Question: im trying to complete this function, it seems to be working great except for 1 small problem - it seems to position the image too far to the left and then fills the rest of the space with black.
what i'm trying to do is get this function to resize the image to the specified $thumb_w, and if the height ends up being bigger than then $thumb_h after being resized, it just crops out the bottom.
heres my function code:
'''
function resize_upload ($tmp, $thumb_w, $thumb_h, $img_name, $img_ext, $img_path)
{
if ($img_ext == 'jpg' || $img_ext == 'jpeg' || $img_ext == 'png' || $img_ext == 'gif')
{
if ($img_ext == 'jpg' || $img_ext == 'jpeg')
$source_img = imagecreatefromjpeg($tmp);
else if ($img_ext=='png')
$source_img = imagecreatefrompng($tmp);
else
$source_img = imagecreatefromgif($tmp);
$orig_w = imagesx($source_img);
$orig_h = imagesy($source_img);
$w_ratio = ($thumb_w / $orig_w);
$h_ratio = ($thumb_h / $orig_h);
if ($orig_w > $orig_h )
{
$crop_w = round($orig_w * $h_ratio);
$crop_h = $thumb_h;
$src_x = ceil( ( $orig_w - $thumb_w ) / 2 );
$src_y = 0;
}
elseif ($orig_w < $orig_h )
{
$crop_h = round($orig_h * $w_ratio);
$crop_w = $thumb_w;
$src_x = 0;
$src_y = ceil( ( $orig_h - $thumb_h ) / 2 );
}
else
{
$crop_w = $thumb_w;
$crop_h = $thumb_h;
$src_x = 0;
$src_y = 0;
}
$thumb_img = imagecreatetruecolor($thumb_w,$thumb_h);
imagecopyresampled($thumb_img, $source_img, 0 , 0 , $src_x, $src_y, $crop_w, $crop_h, $orig_w, $orig_h);
imagejpeg($thumb_img, $img_path.'/'.$img_name.'.'.$img_ext, 100);
imagedestroy($thumb_img);
imagedestroy($source_img);
}
}
'''
heres how i call the function:
'''
resize_upload ($_FILES['image_main']['tmp_name'], 556, 346, $img_name, $img_ext, '../wp-content/themes/my-theme/images/projects');
'''
heres what the image ends up looking like after the function does its thing:

see the black on the right-hand side? its probably some math problem i can't figure out. any help would be greatly appreciated.
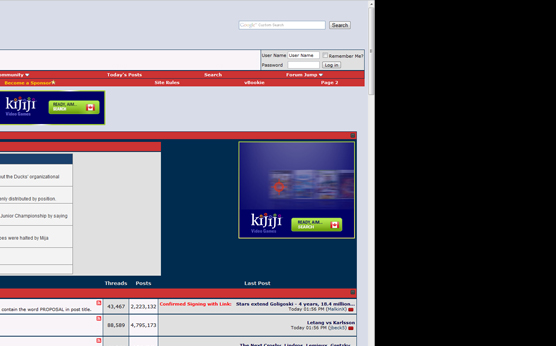
Answer: Using the same variables from your post '$thumb_w = 556, $thumb_h = 346', let's assume that the image that was sent in was the exact same dimensions, and thus wouldn't need resized (556x346).
'''
$orig_w = 556;
$orig_h = 346;
$w_ratio = 1;
$h_ratio = 1;
if (556 > 346) //true
{
$crop_w = round(556 * 1); // 556
$crop_h = 346;
$src_x = ceil( ( 556 - 346 ) / 2 ); // ceil( 210 / 2 ) == 105;
$src_y = 0;
}
...
$thumb_img = imagecreatetruecolor(556, 346);
imagecopyresampled($thumb_img, $source_img, 0, 0, 105, 0, 556, 346, 556, 346);
'''
So your code is starting at 'x = 105' of your source image, and attempting to go 556 pixels to the right of that, but only 451 pixels exist past that point. So if I had sent in a 556x346 image, it would copy the width of pixels 105 through 556 for the horizontal part of the image, and then 0 through 346 for the vertical. Thus, the entire vertical piece of the image shows up, but not all of the width.
I'm sure if we did these same calculations with an image which had a greater height than width, we'd have the same problem with it having black space at the bottom of the image instead.
When writing formulas and other things that require a lot of calculations, go through them with the simplest numbers first. If those don't work, you obviously did something wrong.